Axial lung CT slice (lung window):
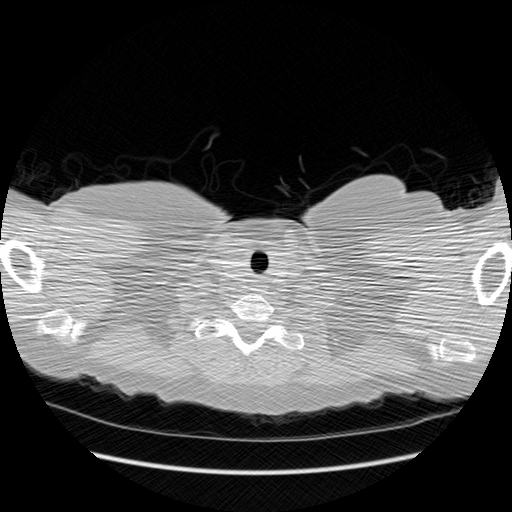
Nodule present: no